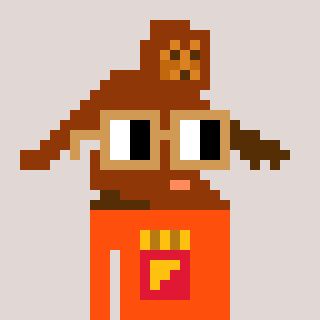
a pixel art character with square brown glasses, a bigfoot-shaped head and a orange-colored body on a warm background